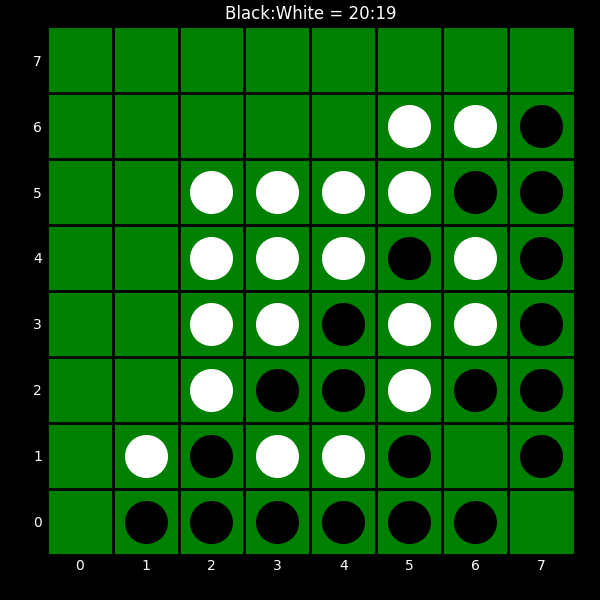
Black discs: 20
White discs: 19